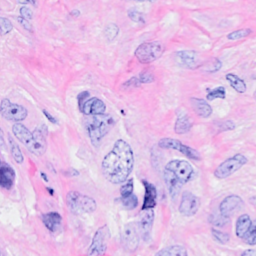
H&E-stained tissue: Breast